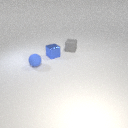
small blue rubber sphere in front of small gray rubber cube